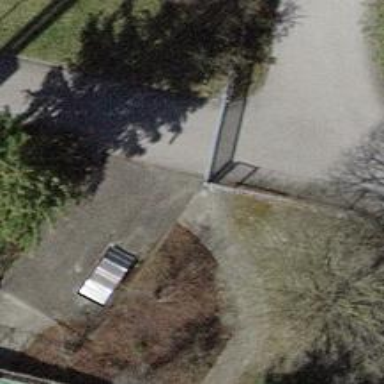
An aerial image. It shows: Gate.